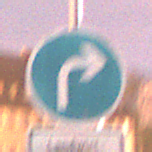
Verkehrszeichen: VorgeschriebeneFahrtrichtungRechts
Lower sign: BesondereFahrzeugeUndTransportgueter6
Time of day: Night
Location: Outdoor (Suburban)
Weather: PartlyCloudy
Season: NotSpecified
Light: Artificial